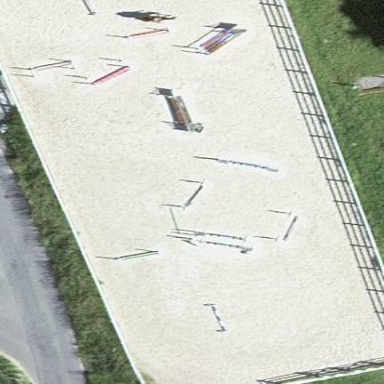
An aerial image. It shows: Equestrian pitch for leisure land activities.